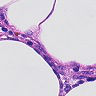
Metastatic tissue present: no